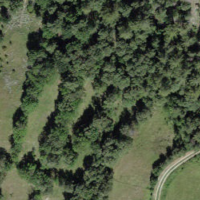
EUNIS habitat code: 41
Species observed at this site:
Campanula rapunculoides